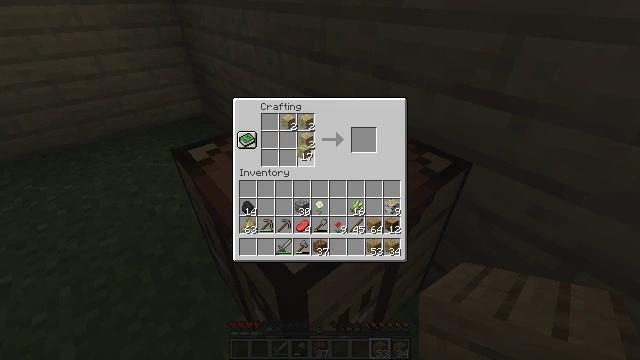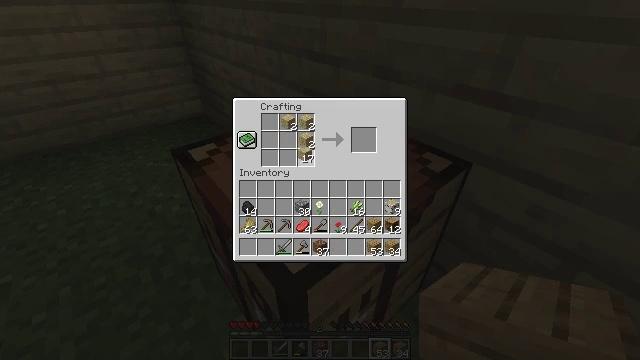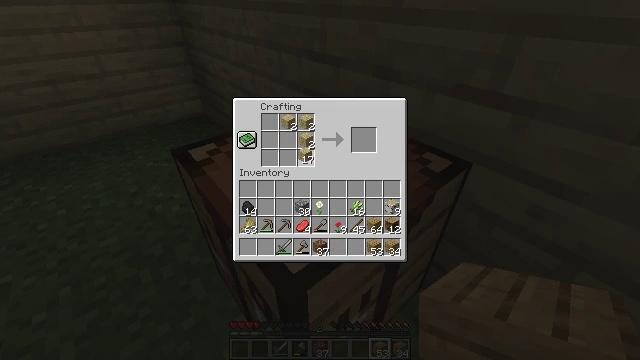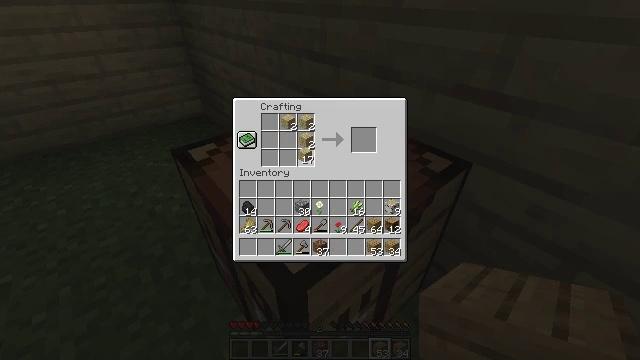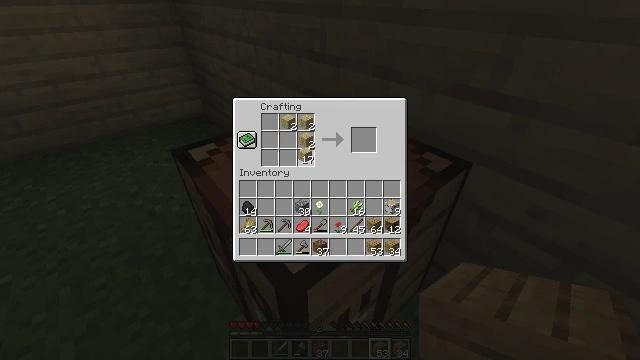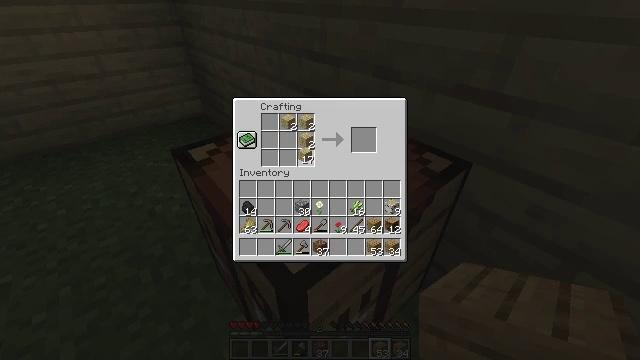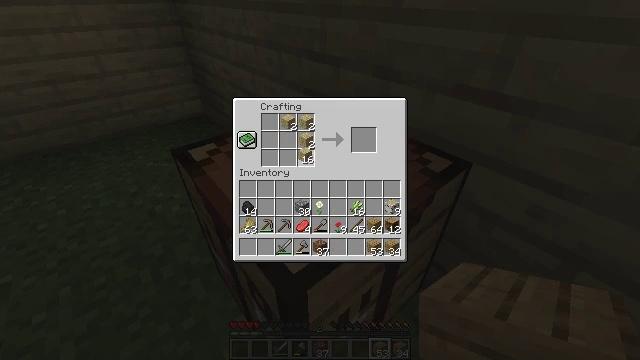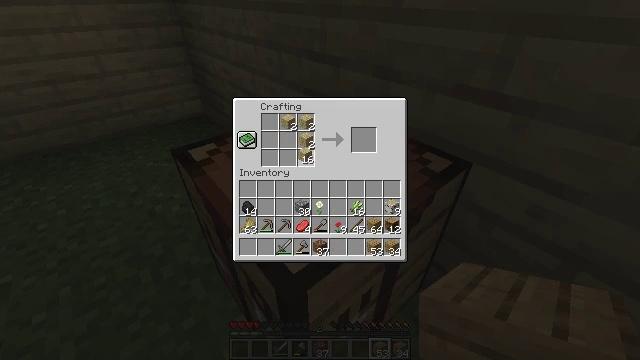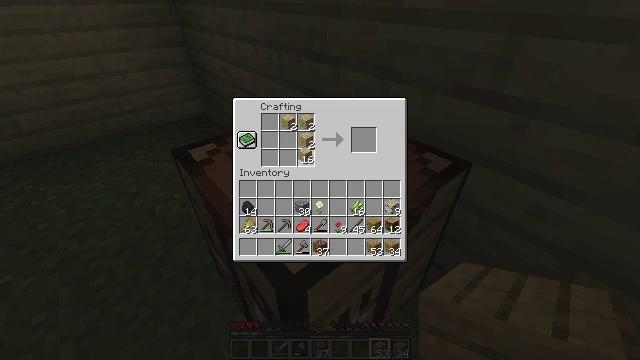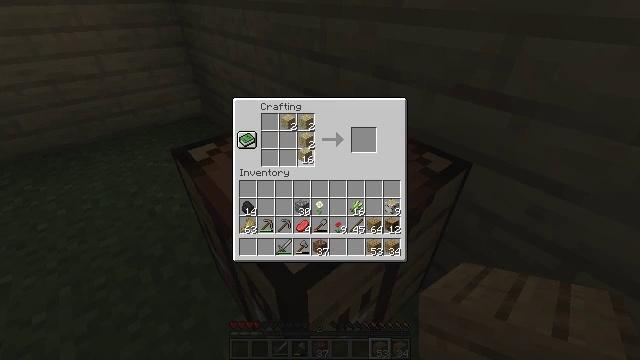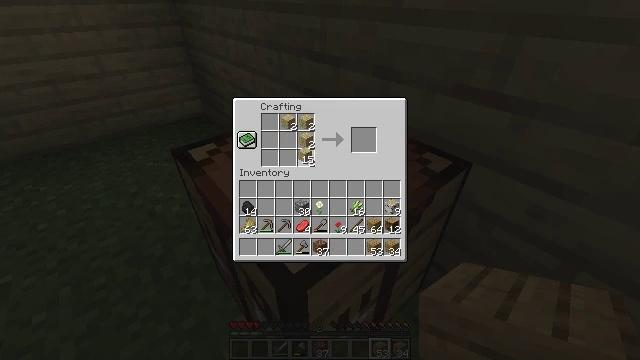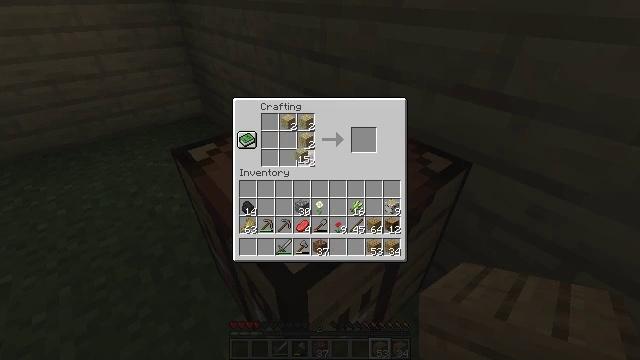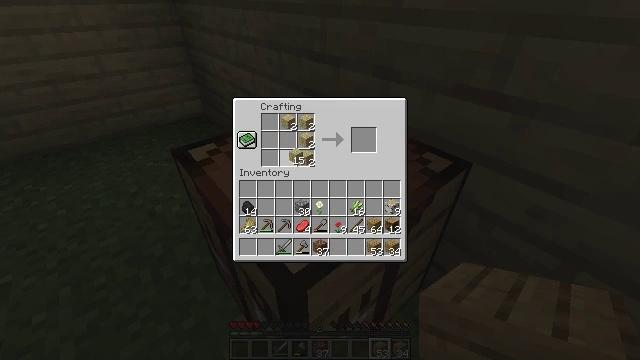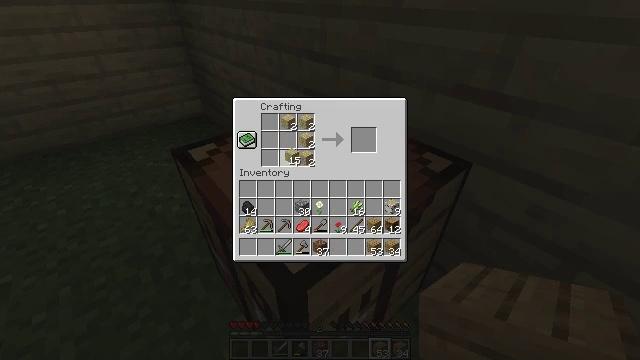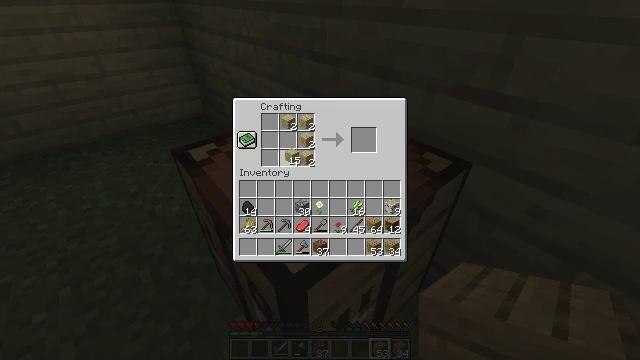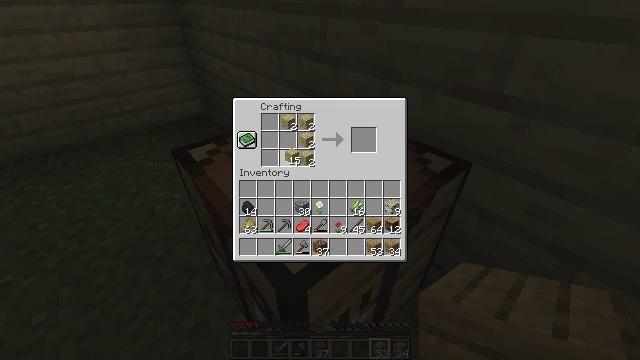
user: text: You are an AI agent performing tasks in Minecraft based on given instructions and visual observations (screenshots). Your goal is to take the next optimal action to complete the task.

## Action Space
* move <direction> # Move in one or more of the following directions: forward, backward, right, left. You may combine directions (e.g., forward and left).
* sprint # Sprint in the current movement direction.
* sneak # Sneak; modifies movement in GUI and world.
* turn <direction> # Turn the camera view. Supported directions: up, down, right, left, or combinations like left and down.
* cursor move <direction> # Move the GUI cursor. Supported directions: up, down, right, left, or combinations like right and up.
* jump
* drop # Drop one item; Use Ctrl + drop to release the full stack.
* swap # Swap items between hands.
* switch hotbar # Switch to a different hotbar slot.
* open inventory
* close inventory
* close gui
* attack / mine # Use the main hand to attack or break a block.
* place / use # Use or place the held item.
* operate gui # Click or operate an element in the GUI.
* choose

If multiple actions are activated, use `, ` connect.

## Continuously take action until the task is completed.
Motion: motion action
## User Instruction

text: Place birch planks in the crafting table to create a birch door.
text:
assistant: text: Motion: no_op
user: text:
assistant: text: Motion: no_op
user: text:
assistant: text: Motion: no_op
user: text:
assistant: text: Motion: choose
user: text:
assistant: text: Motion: choose
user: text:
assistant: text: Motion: no_op
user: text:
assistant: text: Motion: no_op
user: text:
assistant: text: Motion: choose
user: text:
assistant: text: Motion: choose
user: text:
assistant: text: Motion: no_op
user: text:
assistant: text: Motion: no_op
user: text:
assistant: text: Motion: no_op
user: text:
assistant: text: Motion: no_op
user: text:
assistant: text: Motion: no_op
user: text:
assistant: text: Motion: no_op
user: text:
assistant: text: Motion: no_op
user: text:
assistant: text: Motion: no_op
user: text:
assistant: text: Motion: choose
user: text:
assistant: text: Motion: choose
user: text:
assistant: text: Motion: choose
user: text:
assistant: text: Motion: choose
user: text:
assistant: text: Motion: choose
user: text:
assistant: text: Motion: choose
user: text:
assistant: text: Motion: no_op
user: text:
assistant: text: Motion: no_op
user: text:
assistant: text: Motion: no_op
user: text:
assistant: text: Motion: no_op
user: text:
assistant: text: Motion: no_op
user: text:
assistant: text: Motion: no_op
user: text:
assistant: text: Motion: no_op